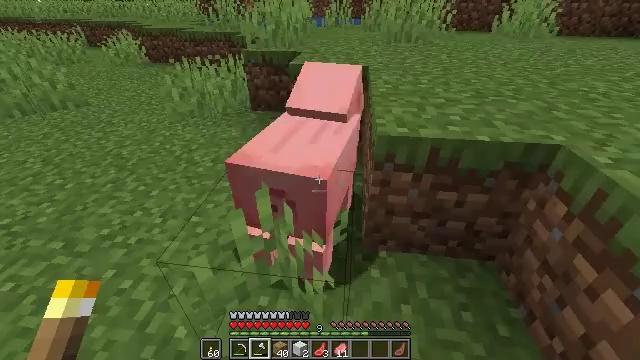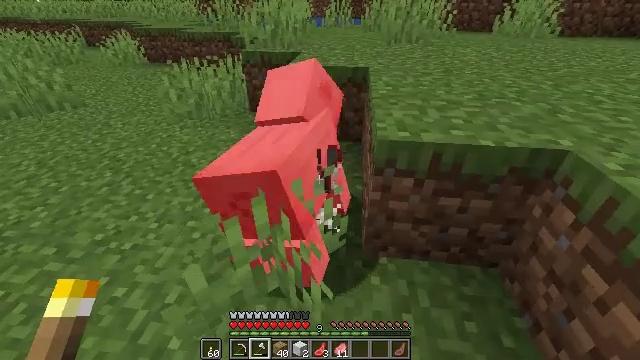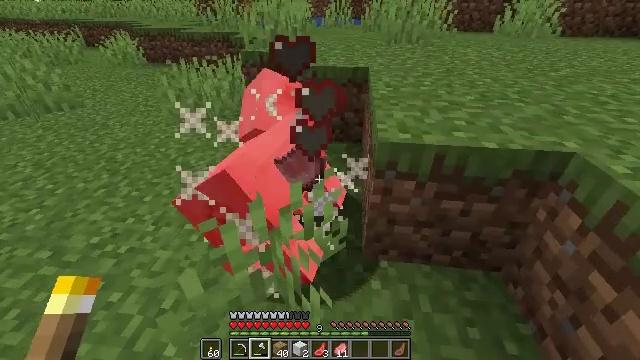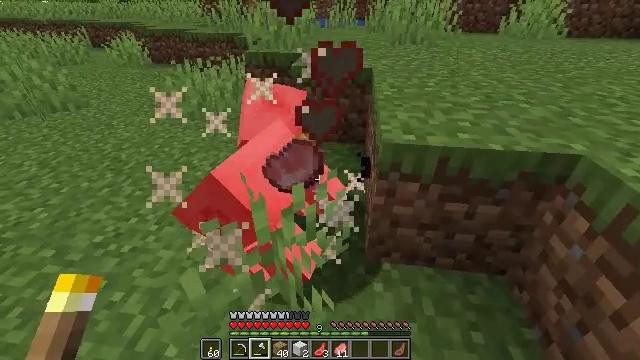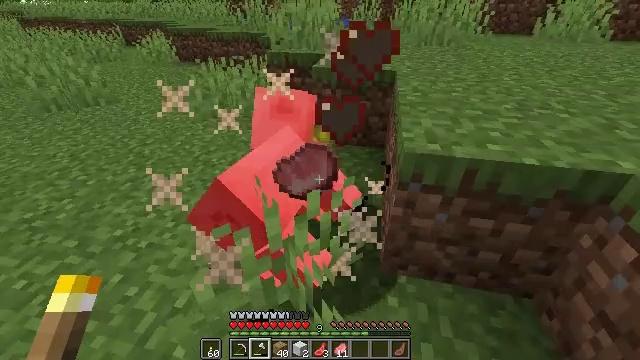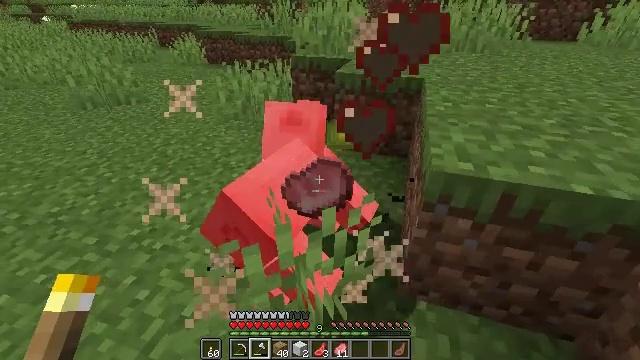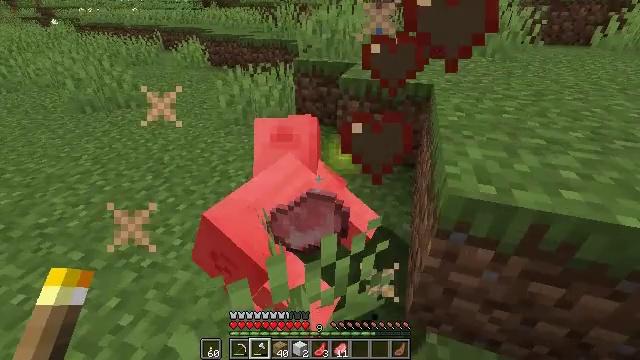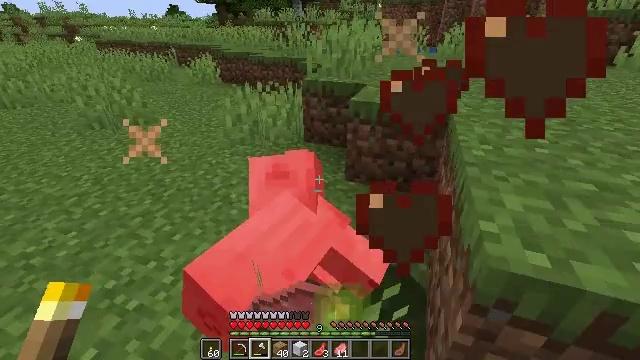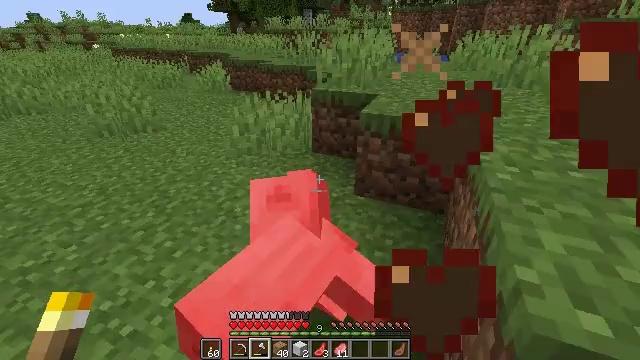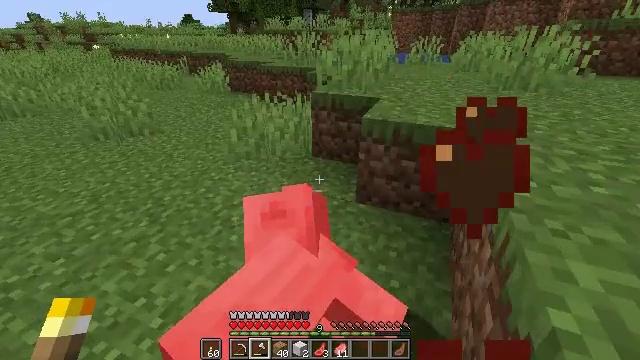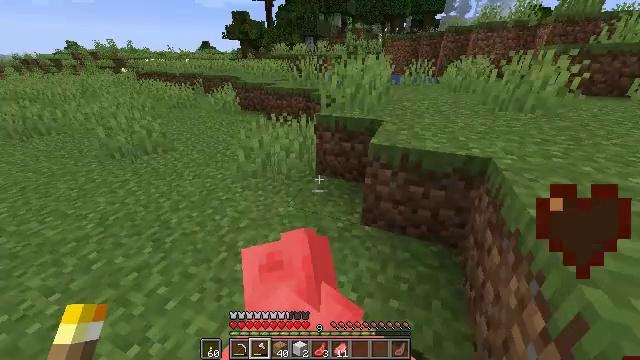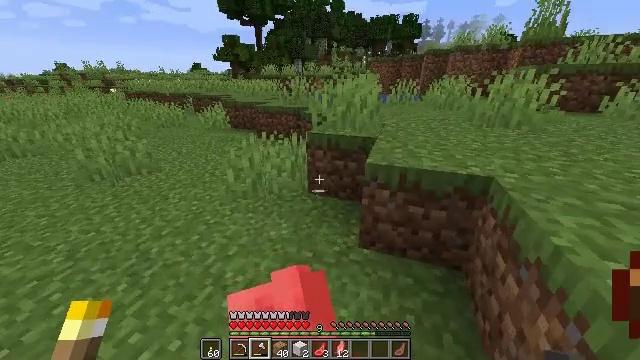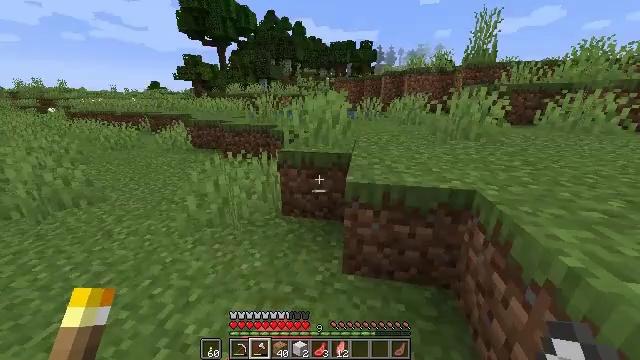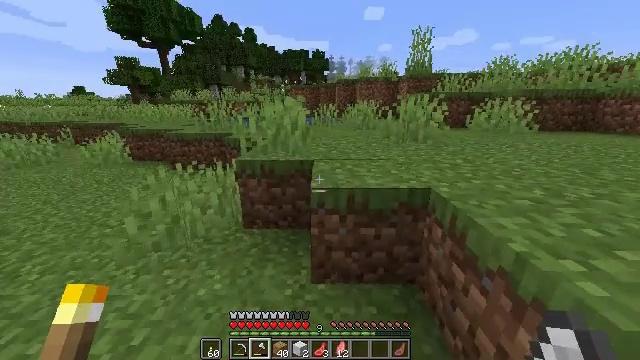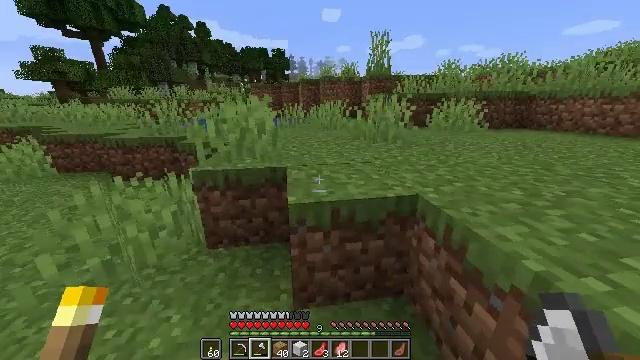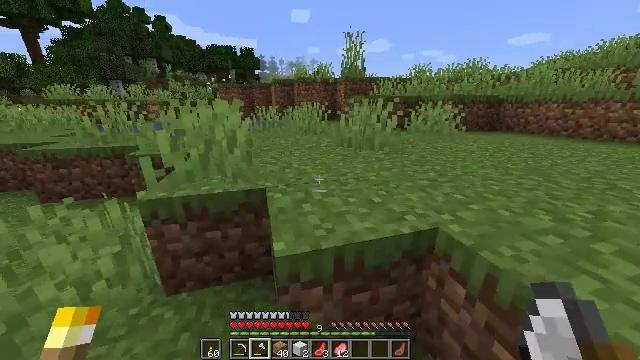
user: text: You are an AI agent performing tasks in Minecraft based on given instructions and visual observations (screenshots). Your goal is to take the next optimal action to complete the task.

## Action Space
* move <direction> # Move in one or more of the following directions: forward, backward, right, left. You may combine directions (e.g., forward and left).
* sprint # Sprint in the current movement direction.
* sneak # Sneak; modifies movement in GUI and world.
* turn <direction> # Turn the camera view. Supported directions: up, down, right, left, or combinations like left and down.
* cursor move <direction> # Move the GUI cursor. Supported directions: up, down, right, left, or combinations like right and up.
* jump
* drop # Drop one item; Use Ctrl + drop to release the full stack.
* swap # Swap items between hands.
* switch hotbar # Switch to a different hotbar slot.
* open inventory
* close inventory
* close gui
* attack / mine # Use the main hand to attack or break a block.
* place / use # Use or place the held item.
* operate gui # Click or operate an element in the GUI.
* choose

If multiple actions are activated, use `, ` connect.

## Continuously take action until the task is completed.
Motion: motion action
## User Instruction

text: Hunt animals.
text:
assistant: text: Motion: no_op
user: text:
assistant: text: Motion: no_op
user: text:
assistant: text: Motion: no_op
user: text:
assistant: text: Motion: move forward, turn left
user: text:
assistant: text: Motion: move forward, turn left
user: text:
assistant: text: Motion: move forward
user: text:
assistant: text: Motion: move forward, turn left and up
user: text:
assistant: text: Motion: move forward, sprint, turn left and up
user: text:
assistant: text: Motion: move forward, sprint
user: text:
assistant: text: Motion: move forward, sprint, turn up
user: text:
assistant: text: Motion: move forward, sprint, turn right and up
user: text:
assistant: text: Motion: move forward, sprint, turn right and up
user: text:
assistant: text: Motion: move forward, sprint, turn right and up
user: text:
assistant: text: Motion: move forward, sprint, turn right
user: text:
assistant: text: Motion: move forward, sprint, turn right
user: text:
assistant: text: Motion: move forward, sprint, turn right, jump
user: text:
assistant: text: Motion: move forward, sprint, jump
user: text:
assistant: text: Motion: move forward, sprint, jump
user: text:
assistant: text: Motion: move forward, sprint, jump
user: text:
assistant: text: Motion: move forward, sprint, jump
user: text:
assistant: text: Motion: move forward, sprint
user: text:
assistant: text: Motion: move forward and move right, sprint
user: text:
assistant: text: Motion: move forward and move right, sprint
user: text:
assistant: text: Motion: move forward and move right, sprint
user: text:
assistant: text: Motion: move forward and move right, sprint
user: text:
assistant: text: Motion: move forward and move right, sprint
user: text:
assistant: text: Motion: move forward and move right, sprint
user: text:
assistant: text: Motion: move forward and move right, sprint
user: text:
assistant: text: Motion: move forward and move right, sprint
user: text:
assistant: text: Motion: move forward and move right, sprint